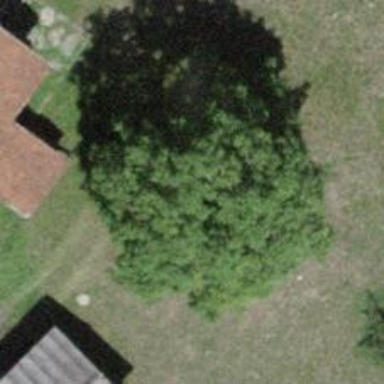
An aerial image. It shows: Beautiful tree in nature.